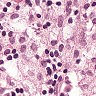
Metastatic tissue present: no